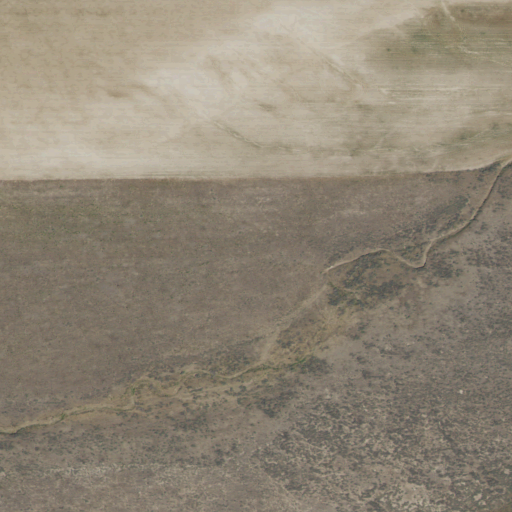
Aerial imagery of valley in Idaho named Trail Canyon containing shrub and cultivated crops